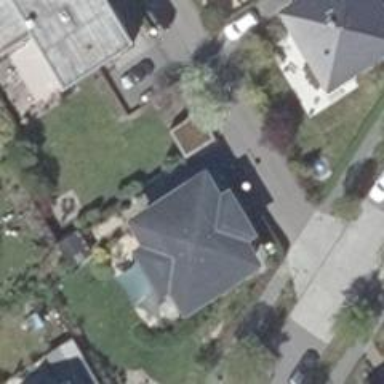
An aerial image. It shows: House with pyramidal roof made of roof tiles.